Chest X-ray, AP view. Patient: 47 years old, sex F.
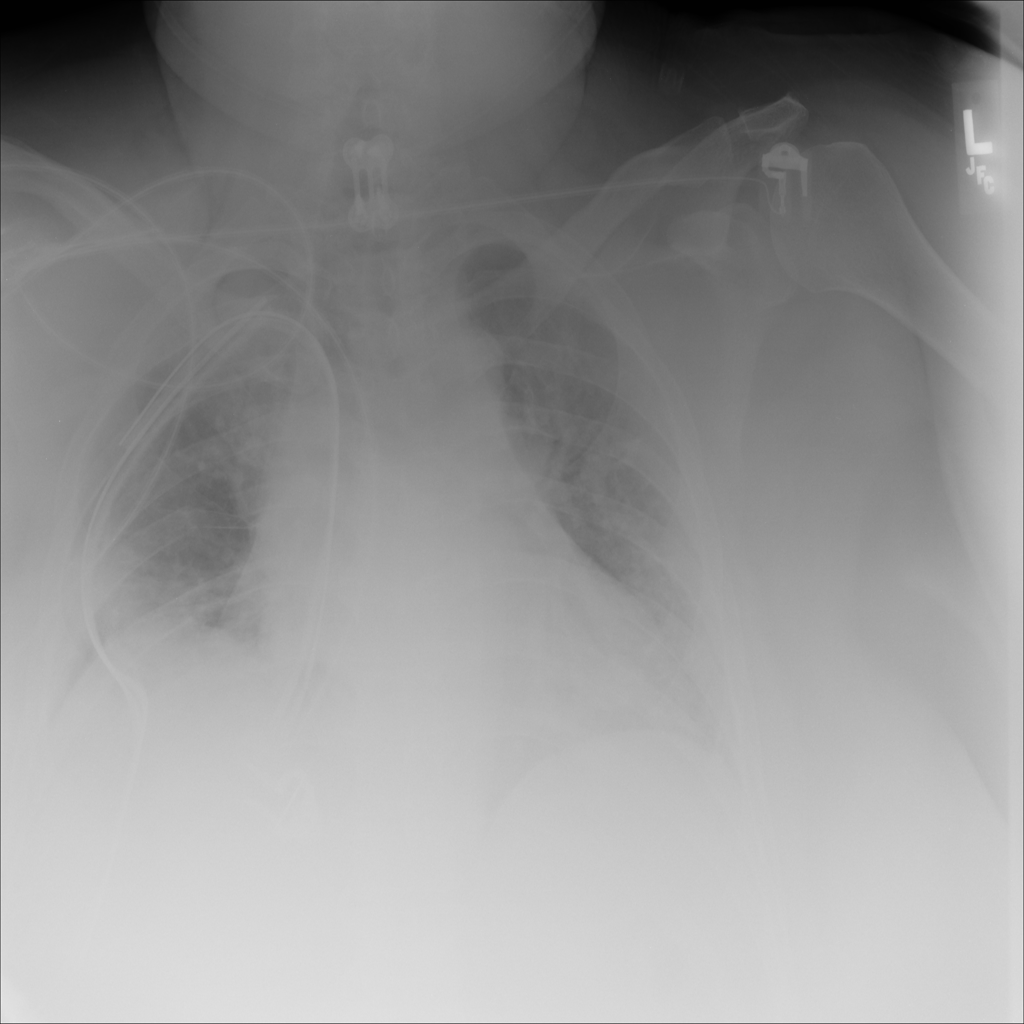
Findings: No Finding